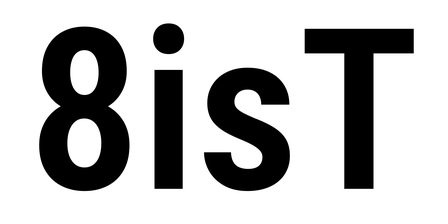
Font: Roboto_Condensed_SemiBold